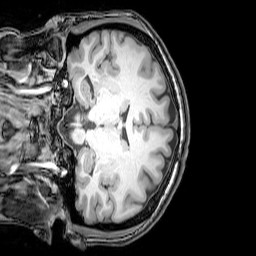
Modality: T1w
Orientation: coronal
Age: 29
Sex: female
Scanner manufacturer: philips
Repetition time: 0.008211 s
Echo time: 0.00379 s